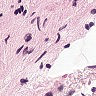
Metastatic tissue present: no